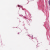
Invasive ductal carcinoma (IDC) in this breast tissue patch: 0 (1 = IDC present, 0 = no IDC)